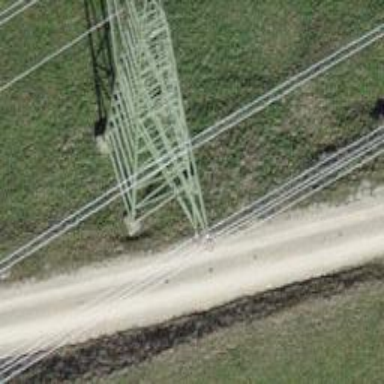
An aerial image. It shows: Power tower.